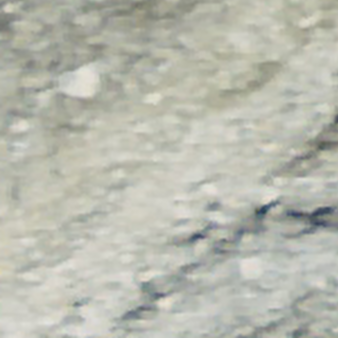
Label: other